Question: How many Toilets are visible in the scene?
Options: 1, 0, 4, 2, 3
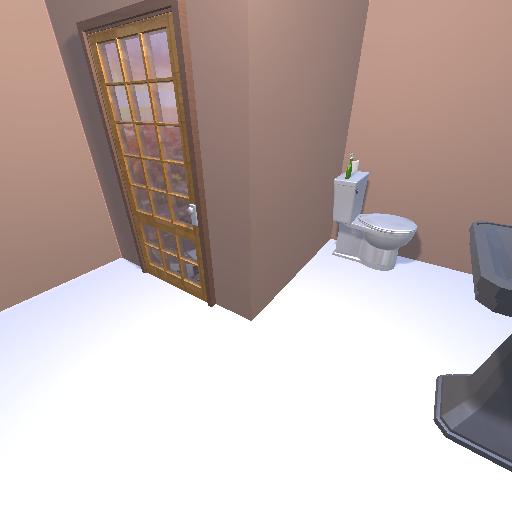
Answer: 1